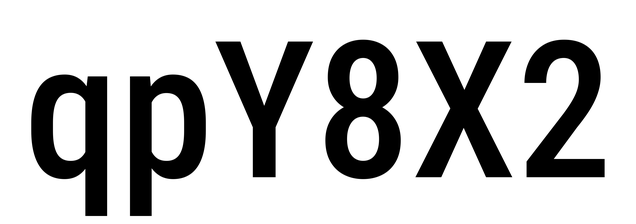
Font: Roboto_Condensed_Medium